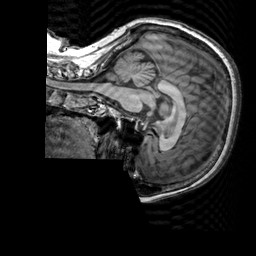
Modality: T1w
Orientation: sagittal
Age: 63
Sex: female
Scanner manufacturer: siemens
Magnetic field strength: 3 T
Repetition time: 2.3 s
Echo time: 0.00303 s